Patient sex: F
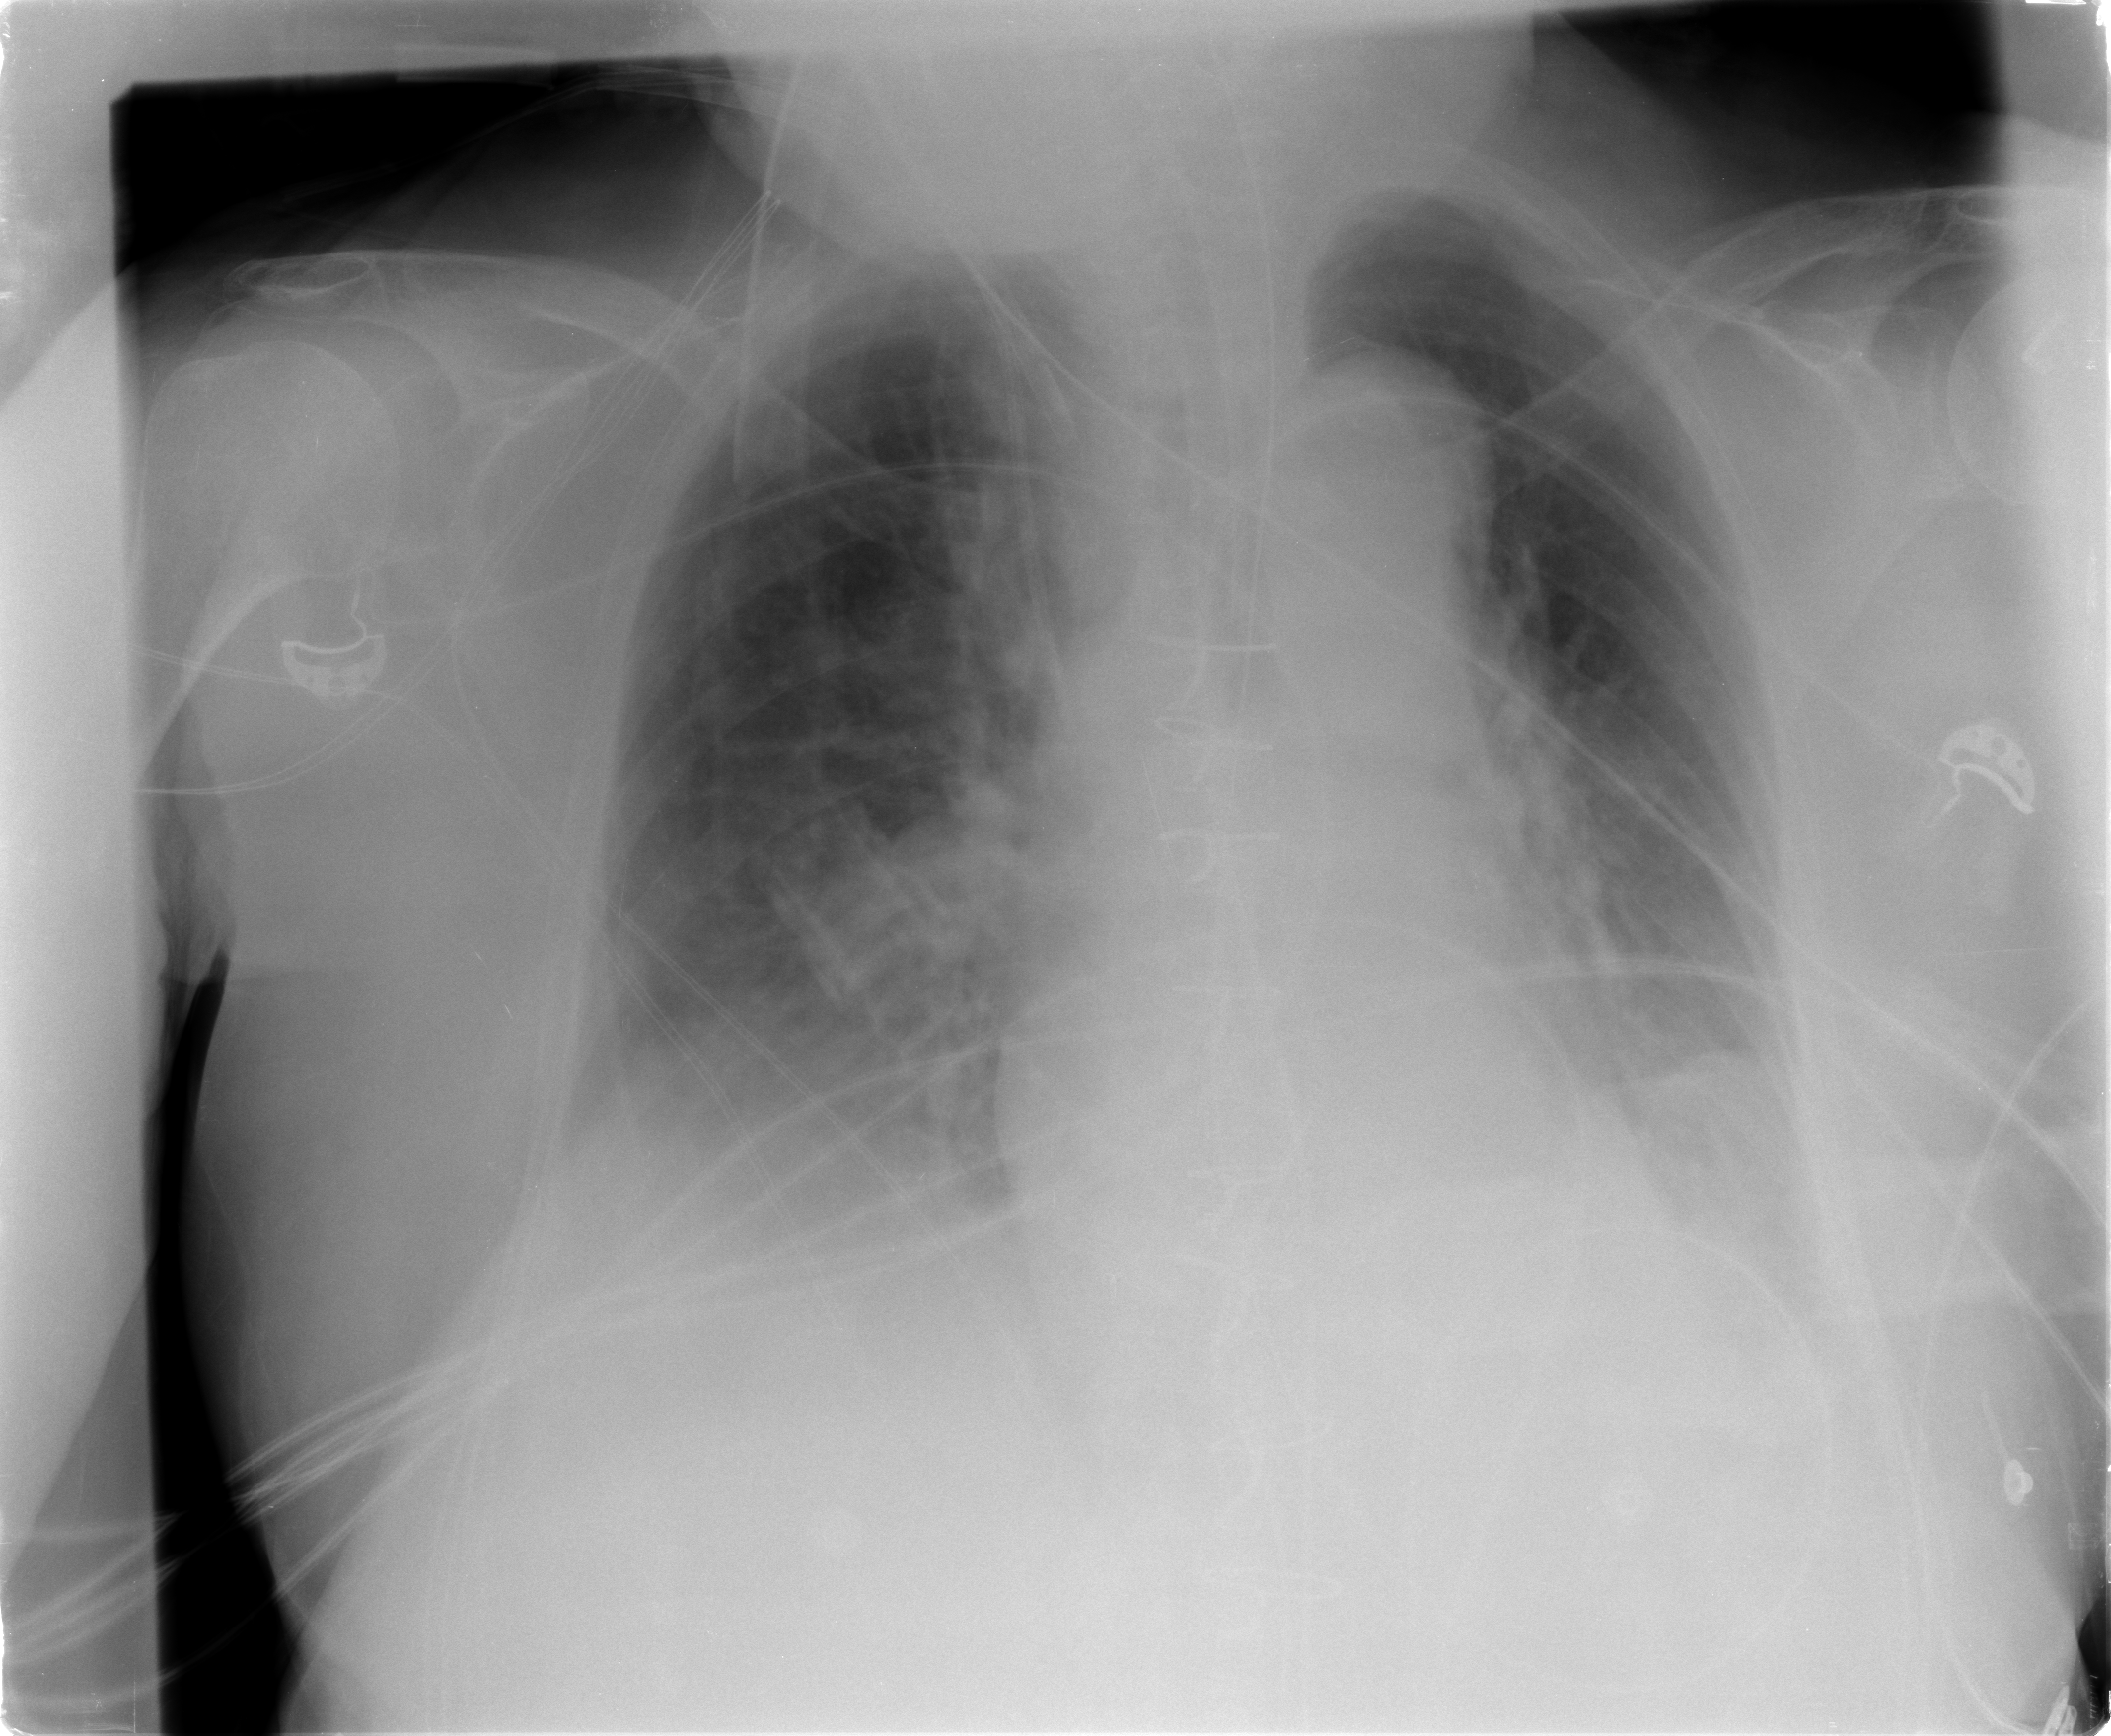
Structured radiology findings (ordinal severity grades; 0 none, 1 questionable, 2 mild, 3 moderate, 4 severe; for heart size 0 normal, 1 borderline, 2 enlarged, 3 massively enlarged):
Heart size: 1
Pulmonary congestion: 2
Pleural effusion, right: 2
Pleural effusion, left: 2
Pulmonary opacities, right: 0
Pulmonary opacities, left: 0
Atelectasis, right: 2
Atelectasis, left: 2